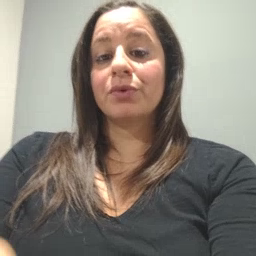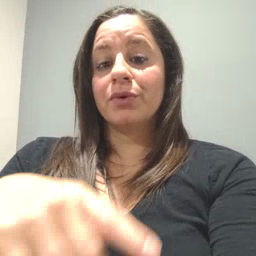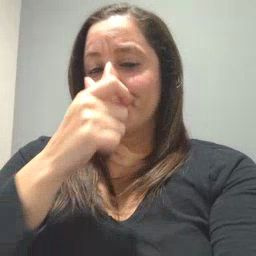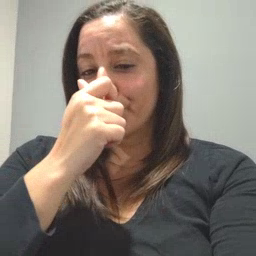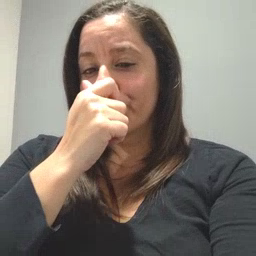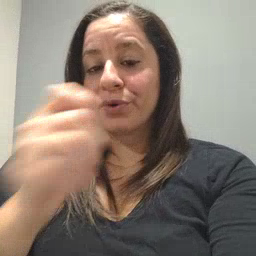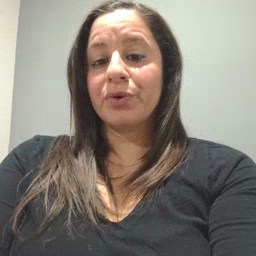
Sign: potty